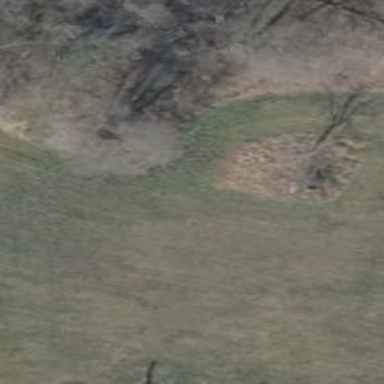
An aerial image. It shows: Hunting stand.